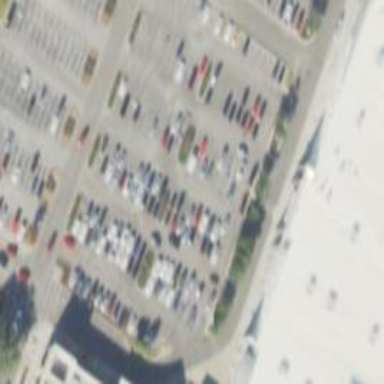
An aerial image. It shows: Parking space is available.